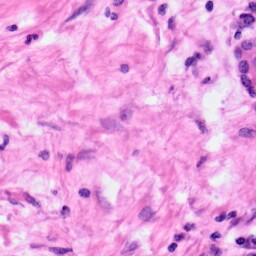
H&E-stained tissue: Pancreatic